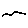
Label: bird